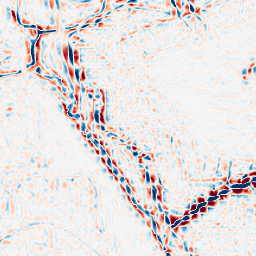
Category: wavelet
Decomposition family: wavelet_biorthogonal
Decomposition parameters: wavelet: bior2.4
level: 3
Upsampling method: bilinear
Upsampling parameters: scale: 8
Upsampling scale: 8